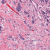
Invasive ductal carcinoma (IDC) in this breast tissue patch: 1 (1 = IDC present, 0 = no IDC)